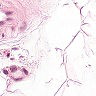
Metastatic tissue present: no